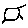
Label: sun